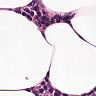
Metastatic tissue present: no